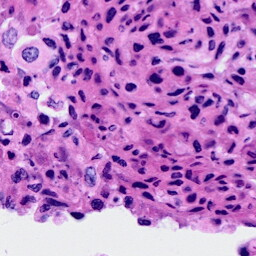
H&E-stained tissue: Cervix